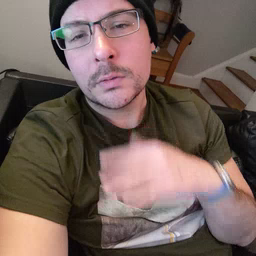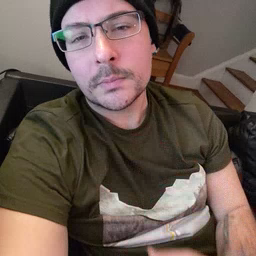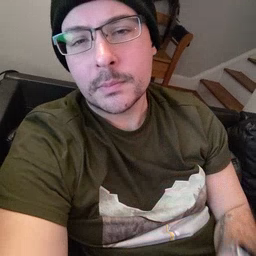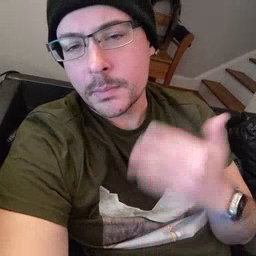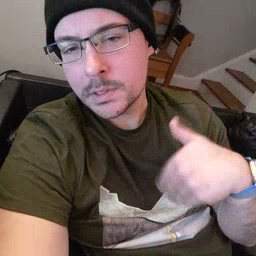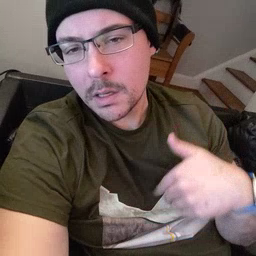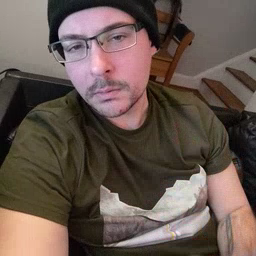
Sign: beside